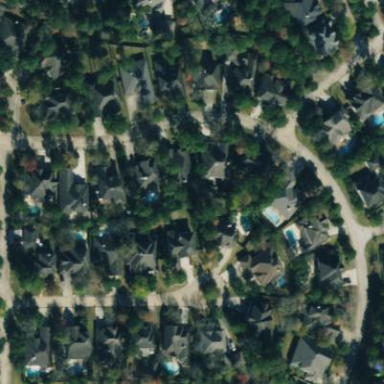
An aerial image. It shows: Residential neighbourhood.